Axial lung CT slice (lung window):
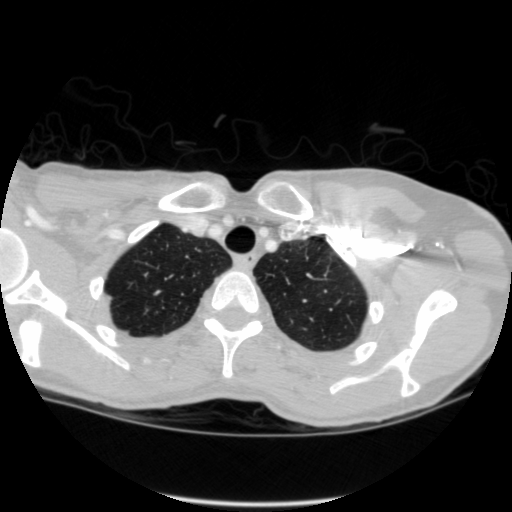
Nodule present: no